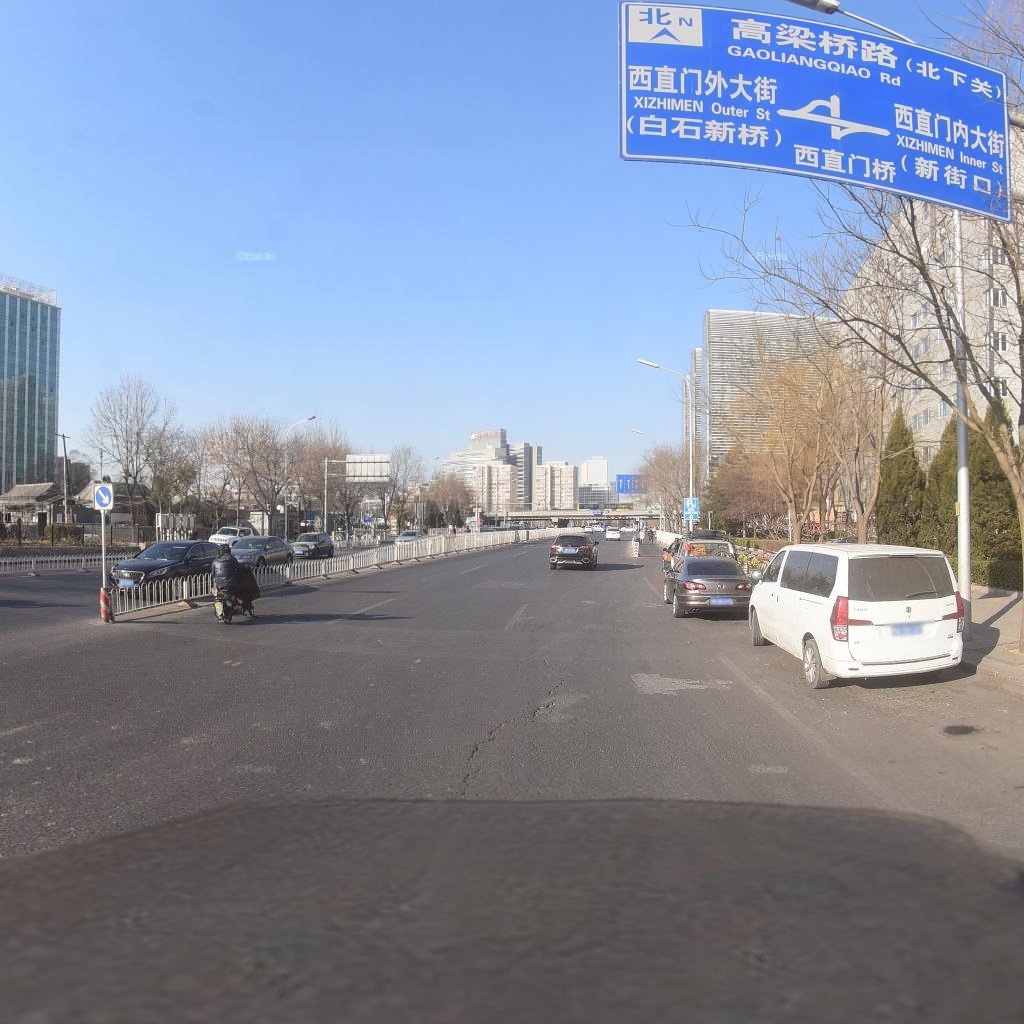
Region: Xicheng
Road damage annotations: longitudinal crack